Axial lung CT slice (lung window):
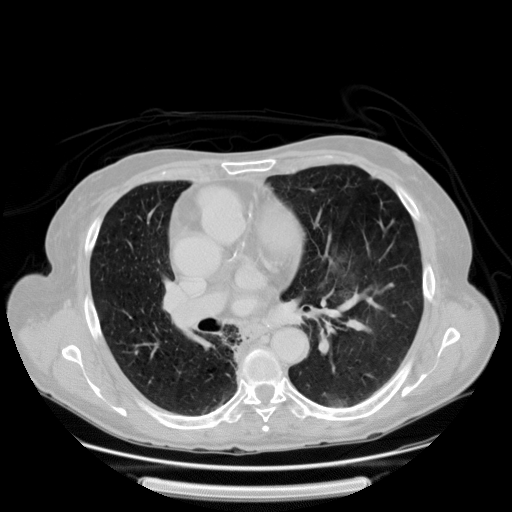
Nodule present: no